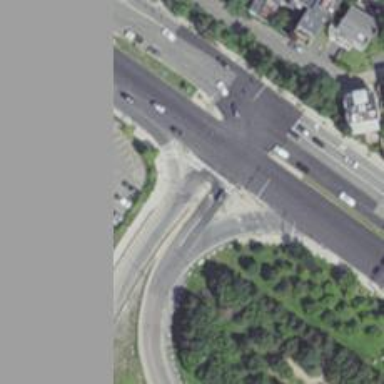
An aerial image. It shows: Asphalt trunk highway.